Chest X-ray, AP view. Patient: 23 years old, sex M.
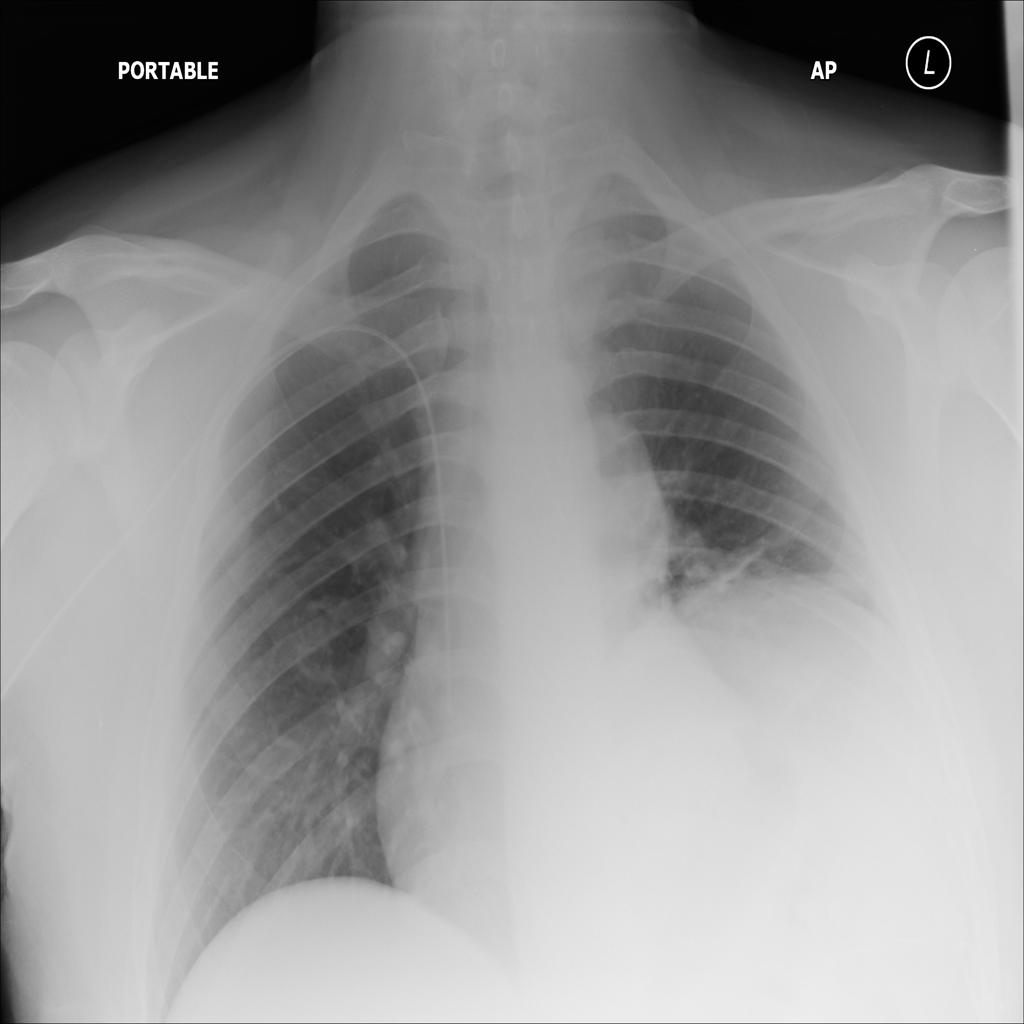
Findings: No Finding